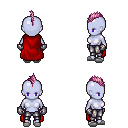
a pixel art fantasy rpg character, female body template, dark elf, purple skin, red cape, metal pants, pink mohawk hairstyle, metal gloves, white slippers, four views (front, back, left, right), 2x2 character sprite sheet, small pixel art, hard edges, no anti-aliasing